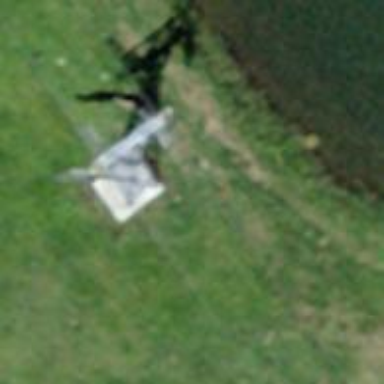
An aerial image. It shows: Pylon used for aerialway.